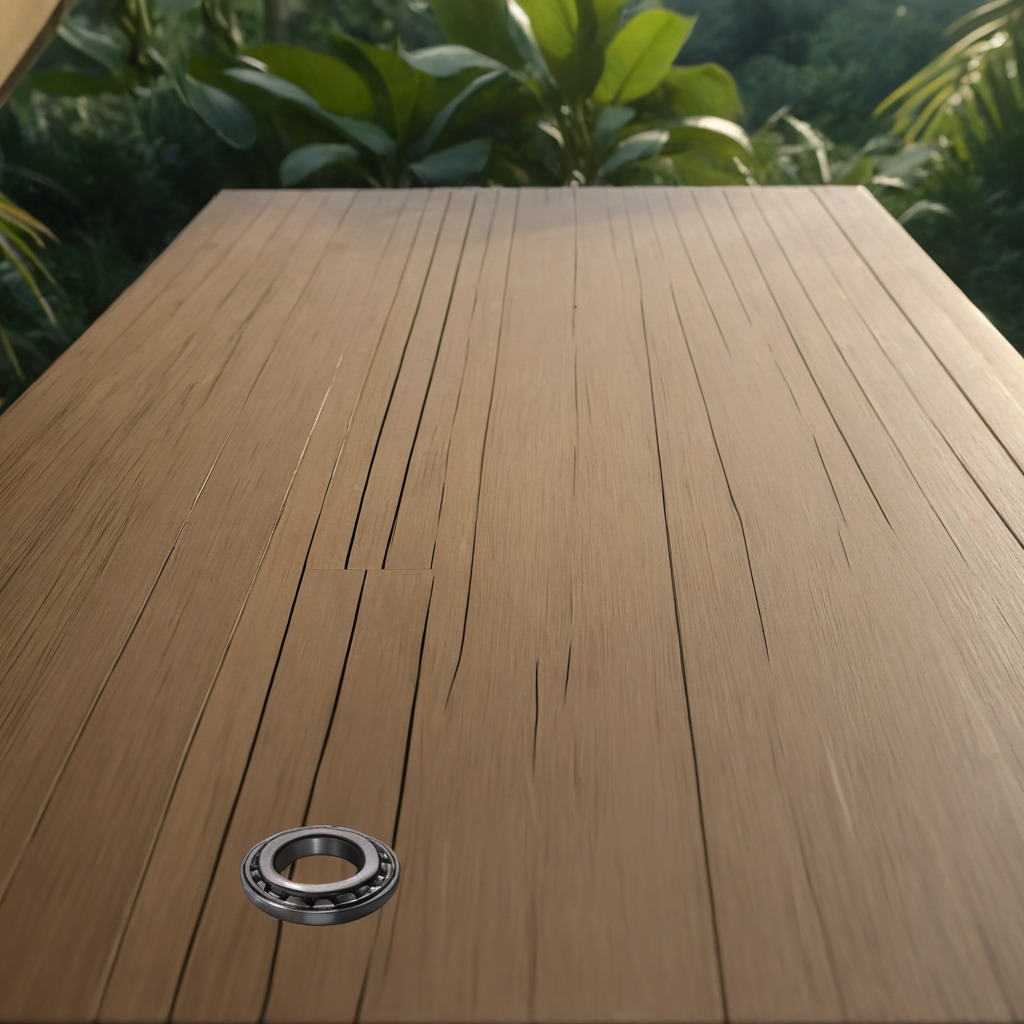
A metal ball bearing is lying on a wooden table.